Question: I am trying to write a basic JavaScript code which would act as a 'translator'. For instance certain strings in the input text-box would correspond to specific strings in the output paragraph. So, for example if the word 'x' corresponds to the word 'y', then I want a code so that whenever it finds the word 'x' in the input it will replace it with the word 'y' in the output paragraph.

What would be the simplest way to implement this? And, if there happens to be a large number of translation pairs, what would be the most efficient way of listing them?
Any guidance would be greatly appreciated.
This is how I defined the elements within the code so far:
'''
<script type="text/javascript">
function write_word(){
var trans_parra = document.getElementById('trans');
var word = document.getElementById('word');
var eng = document.getElementById('input');}
</script>
'''
And in the html body:
'''
<p align="center"><input type="button" value="Search" onclick="write_word();"/>
'''
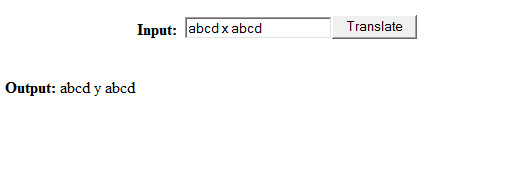
Answer: I'm assuming this is not a language translation tool you are making and that this is only to translate a line of text to something meaningful.
You can try <URL>:
'''
var strInput= "abcd x abcd";
var translated = strInput.replace("x", "y");
'''
If you have a long list of characters to translate, then you can have an array of all the characters/words you would like to replace by extending the String object as mentioned in the answer of this question:
<URL>